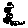
Label: zigzag